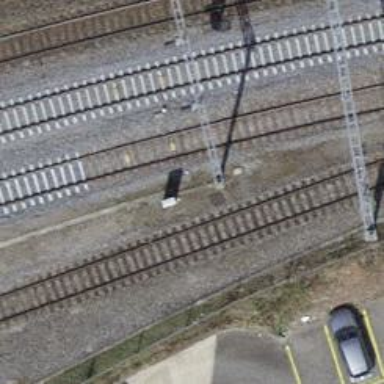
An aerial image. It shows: Railway signal.